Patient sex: M
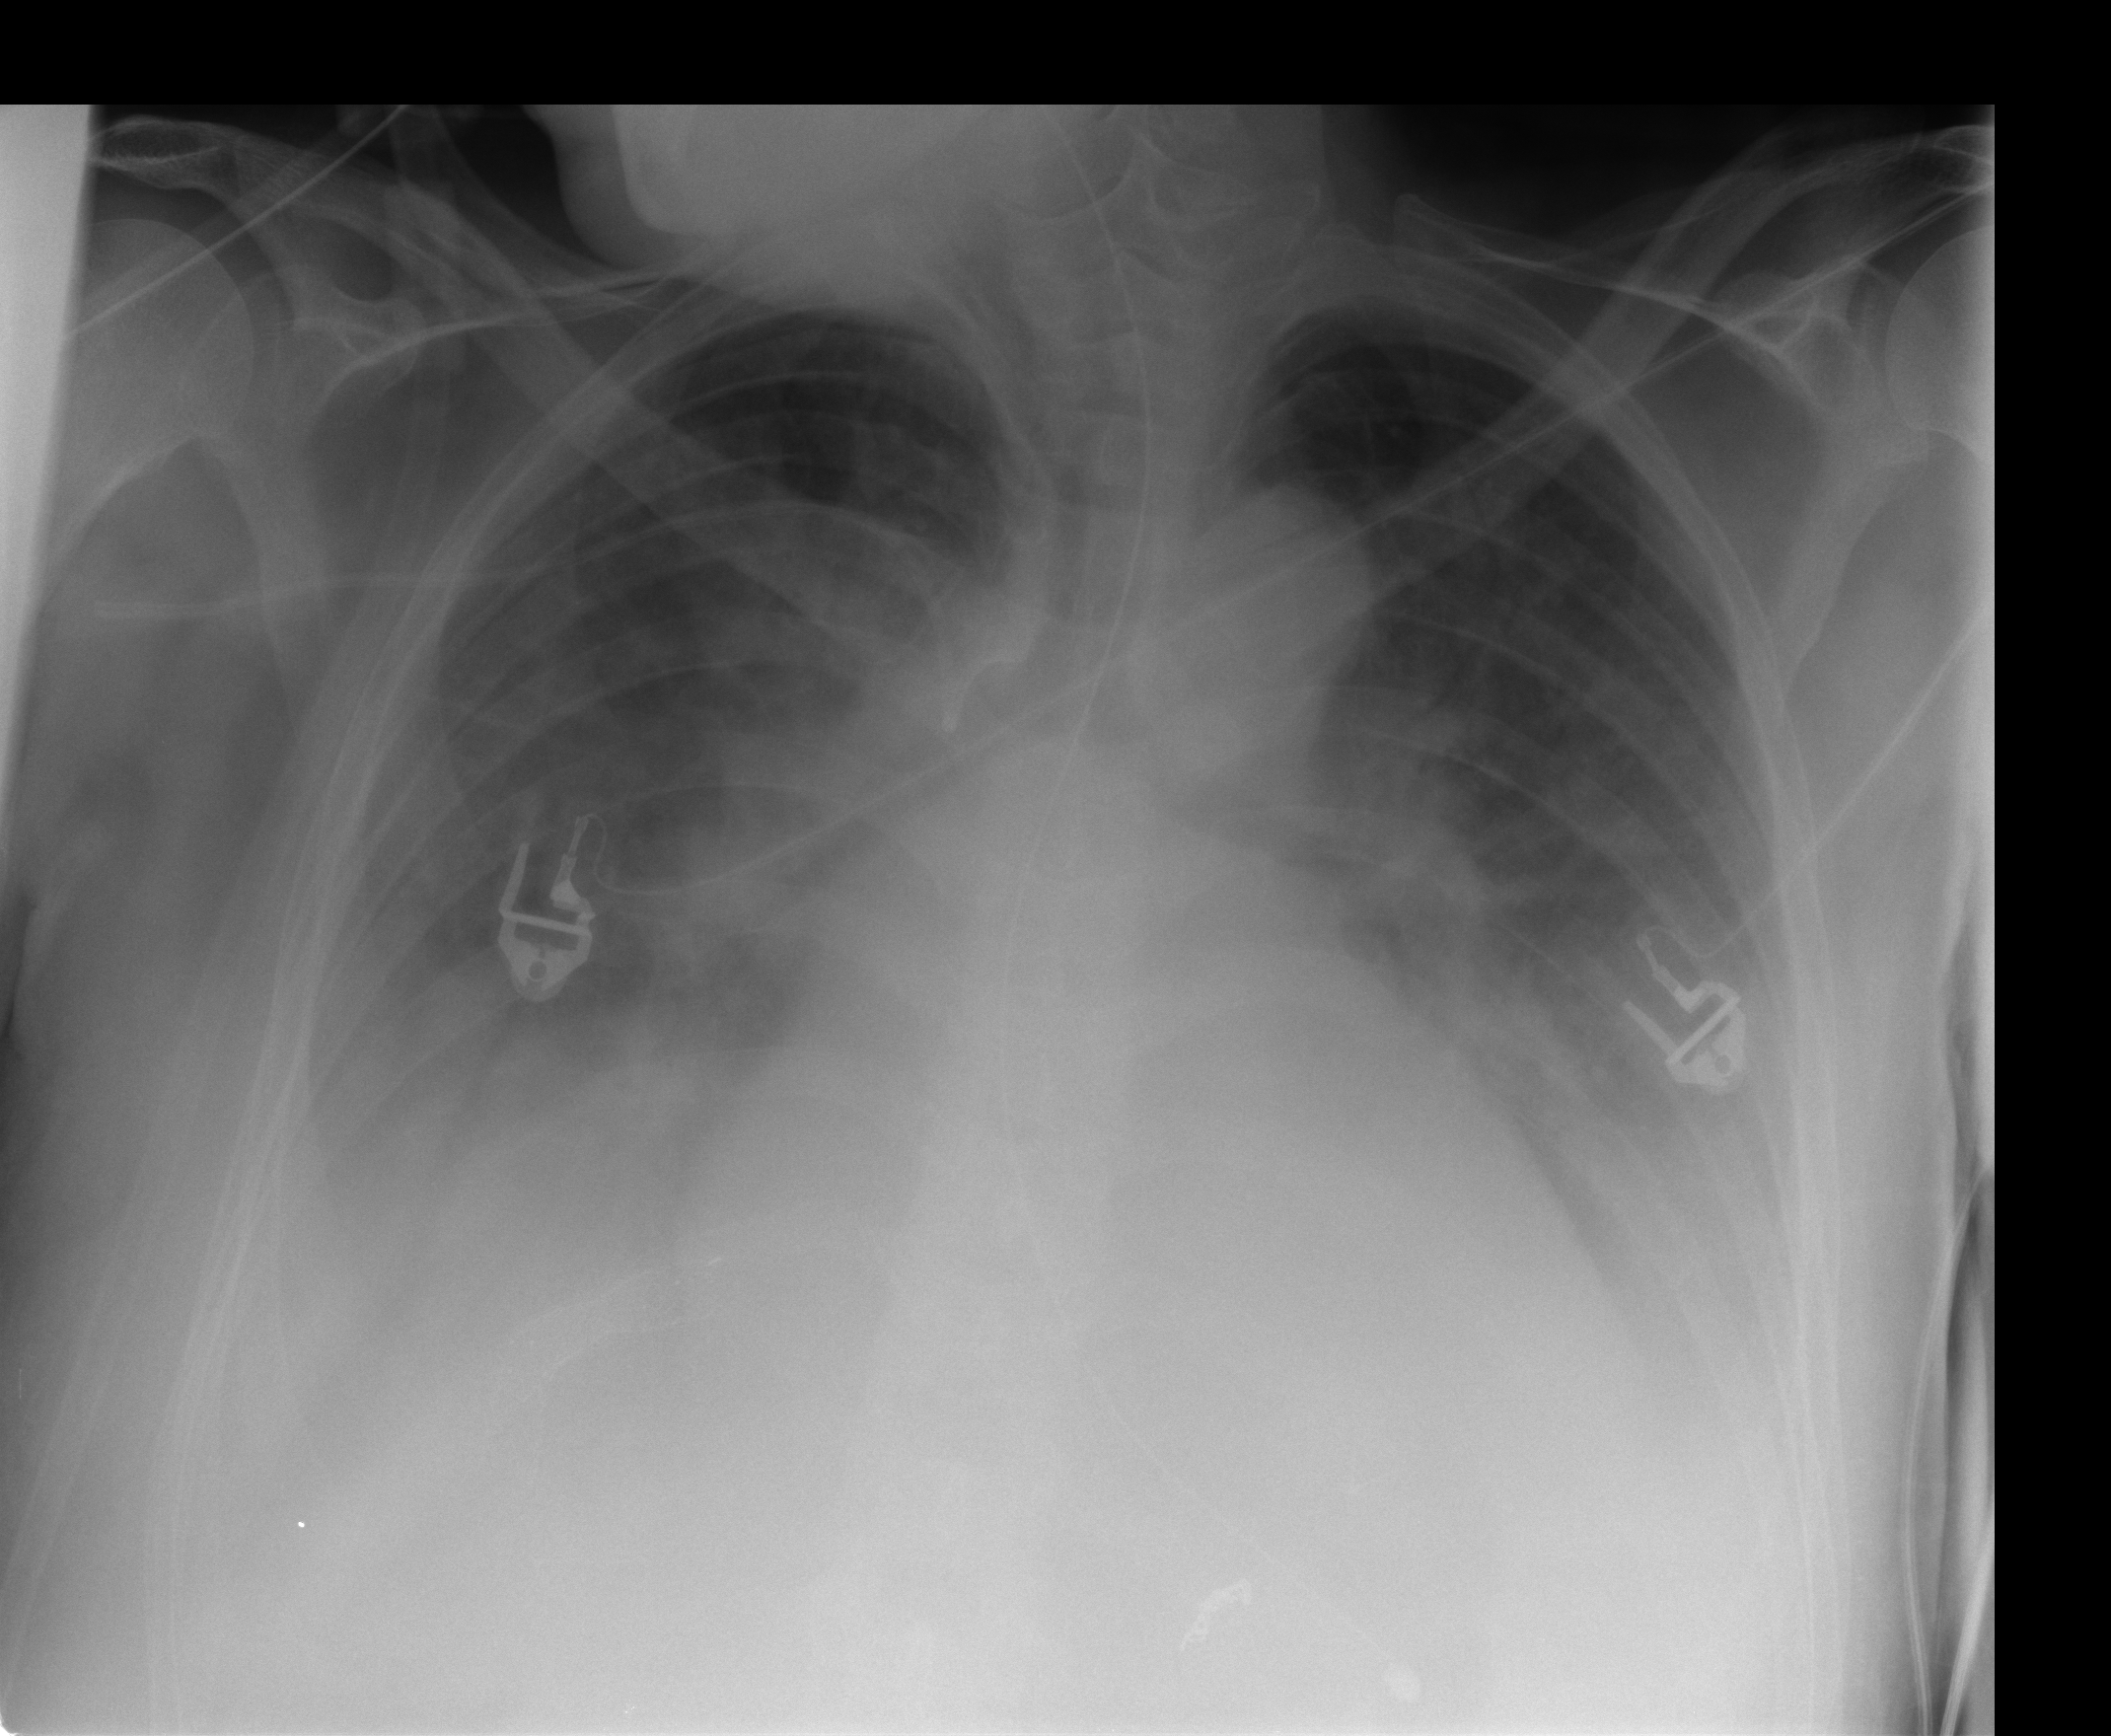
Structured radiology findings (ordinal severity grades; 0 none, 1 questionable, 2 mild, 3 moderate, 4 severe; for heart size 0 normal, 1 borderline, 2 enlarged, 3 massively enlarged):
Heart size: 2
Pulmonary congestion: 2
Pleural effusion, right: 2
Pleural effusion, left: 2
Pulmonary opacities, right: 1
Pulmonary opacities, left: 1
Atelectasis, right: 2
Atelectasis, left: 2